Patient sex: F
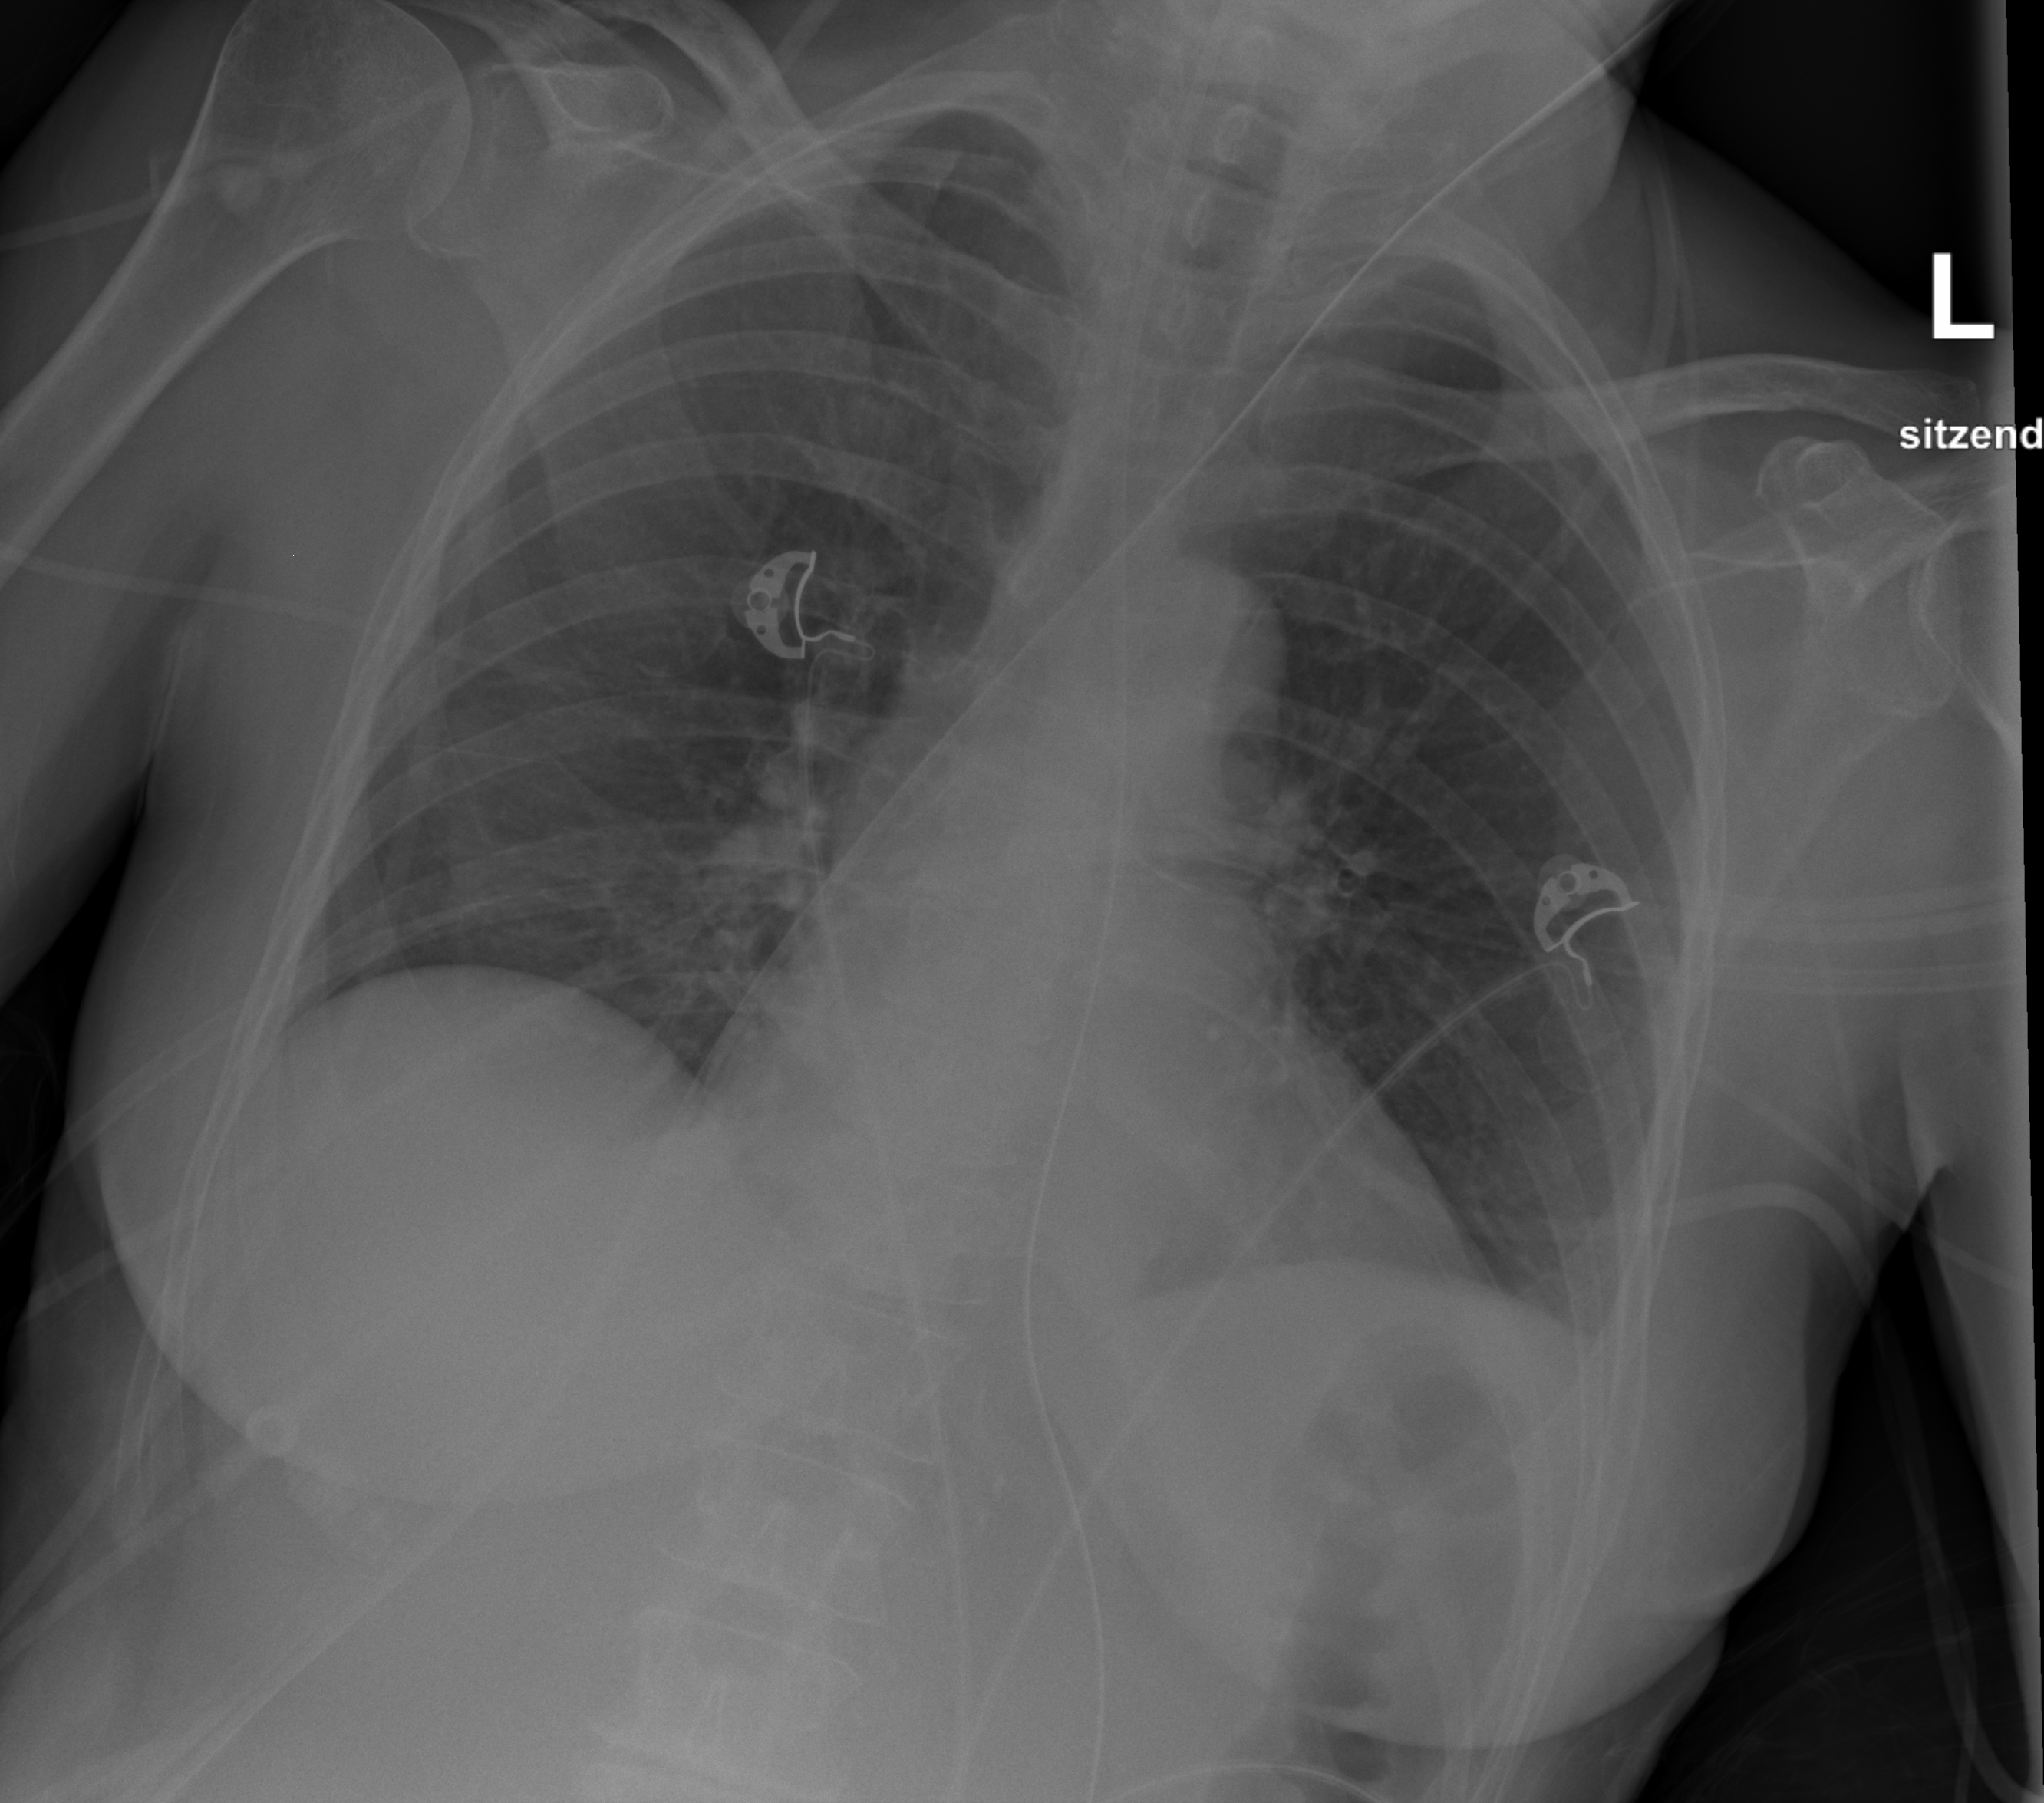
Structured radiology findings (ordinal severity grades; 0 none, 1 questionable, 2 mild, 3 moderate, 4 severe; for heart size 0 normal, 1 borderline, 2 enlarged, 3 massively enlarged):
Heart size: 0
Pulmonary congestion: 0
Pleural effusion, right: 0
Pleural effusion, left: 2
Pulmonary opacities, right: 0
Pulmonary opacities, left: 0
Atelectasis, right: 0
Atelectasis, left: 0